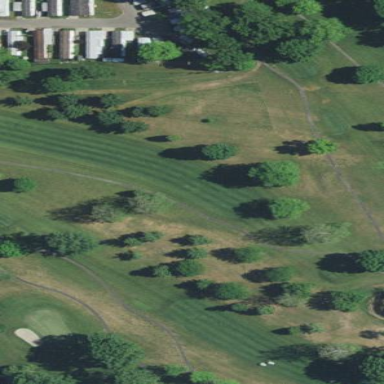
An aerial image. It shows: Golf fairway surrounded by grass.